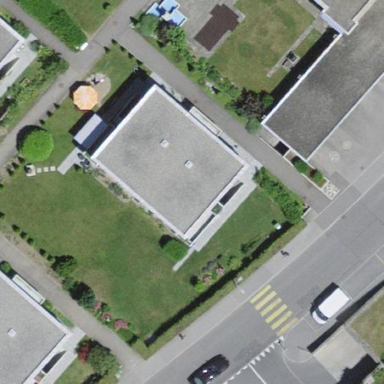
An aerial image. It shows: Residential building with flat roof.